Question: we were given a school project and I don't know how to go about it.
So the thing is that we were to make a database for a business; ours is a beauty salon.
My problem now is how to display the data from the query in a table.
I have taken a look at a previous post which seems to be an answer, but i don't know how it really works for my case
<URL>
So i have here the current result and a gist of how i want it to look like. Basically i want the employee names to span multiple rows equal to the number of services they provided.

This is currently my code:
'''
<?php
if (isset($_POST['submit']) && $error == '') {
echo "<table width='auto' border='1' class='center'>
<tr>
<th scope='col'>Transaction No.</th>
<th scope='col'>Service Name</th>
<th scope='col'>Employee Name</th>
<th scope='col'>Date</th>
<th scope='col'>Adjusted Price </th>
<th scope='col'>Adjusted Cost </th>
<th scope='col'>Adjusted Parlor Dividend</th>
<th scope='col'>Adjusted Employee Dividend</th>
</tr>";
$res=mysqli_query($con, "SELECT serviceline.transnum, servicelist.srvnam, employeelist.empname, serviceline.transdate, serviceline.priceadj, serviceline.costadj, serviceline.pardivadj, servicelist.price, serviceline.empdivadj, servicelist.cost, servicelist.pardiv, servicelist.empdiv FROM EmployeeList INNER JOIN (ServiceList INNER JOIN ServiceLine ON ServiceList.SrvID = ServiceLine.SrvID) ON EmployeeList.EmpID = ServiceLine.EmpID WHERE DATE(serviceline.transdate) BETWEEN '".$fyear."-".$fmon."-01' AND '".$tyear."-".$tmon."-31'");
while($ent=mysqli_fetch_array($res))
{
$adjprc=$ent['priceadj']+$ent['price'];
$adjcst=$ent['costadj']+$ent['cost'];
$adjpardiv=$ent['pardivadj']+$ent['pardiv'];
$adjempdiv=$ent['empdivadj']+$ent['empdiv'];
echo "<tr>
<th scope='row' e>".$ent['transnum']."</th>
<td>".$ent['srvnam']."</td>
<td>".$ent['empname']."</td>
<td>".$ent['transdate']."</td>
<td>Php ".number_format($adjprc, 2, '.', '')."</td>
<td>Php ".number_format($adjcst, 2, '.', '')."</td>
<td>Php ".number_format($adjpardiv, 2, '.', '')."</td>
<td>Php ".number_format($adjempdiv, 2, '.', '')."</td>
</tr>
";}
echo "</table>";
}
mysqli_close($con);
?>
'''
Thanks in advance.
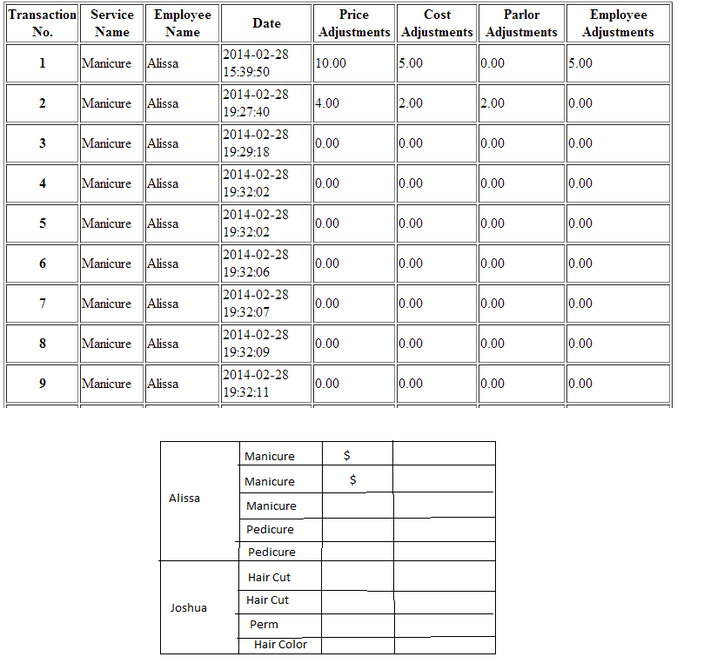
Answer: If you want to do it in one table like your current code, you will need to add 'rowspan=xx' to the cell, which means you need to know the number of rows for each name, so you have to add sub-query with 'COUNT()' to your current query.
Alternatively, you can use nested tables. So you have the main table with two cells for each row, one for name and another with a nested table for all the other fields. Something like:
'''
$last_emp="";
while($ent=mysqli_fetch_array($res))
{
$adjprc=$ent['priceadj']+$ent['price'];
$adjcst=$ent['costadj']+$ent['cost'];
$adjpardiv=$ent['pardivadj']+$ent['pardiv'];
$adjempdiv=$ent['empdivadj']+$ent['empdiv'];
if($last_emp != $ent['empname'])
{
if($last_emp != "")
{
echo "</table><td/></tr>";
}
echo "<tr>
<td>".$ent['empname']."</td>
<td><table>";
}
echo "<tr>";
<td>".$ent['transdate']."</td>
<td>Php ".number_format($adjprc, 2, '.', '')."</td>
<td>Php ".number_format($adjcst, 2, '.', '')."</td>
<td>Php ".number_format($adjpardiv, 2, '.', '')."</td>
<td>Php ".number_format($adjempdiv, 2, '.', '')."</td>
</tr>
if($last_emp != $ent['empname'])
{
$last_emp = $ent['empname'];
}
}
'''